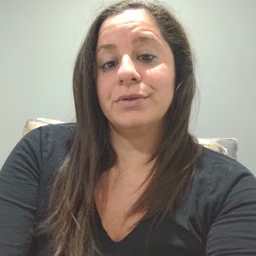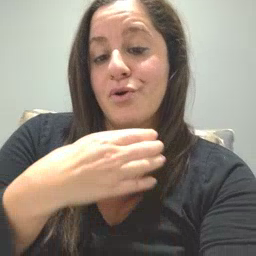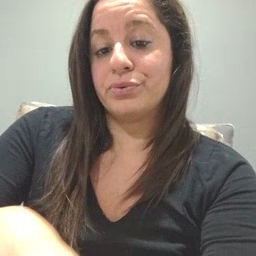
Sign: hungry